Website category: auto
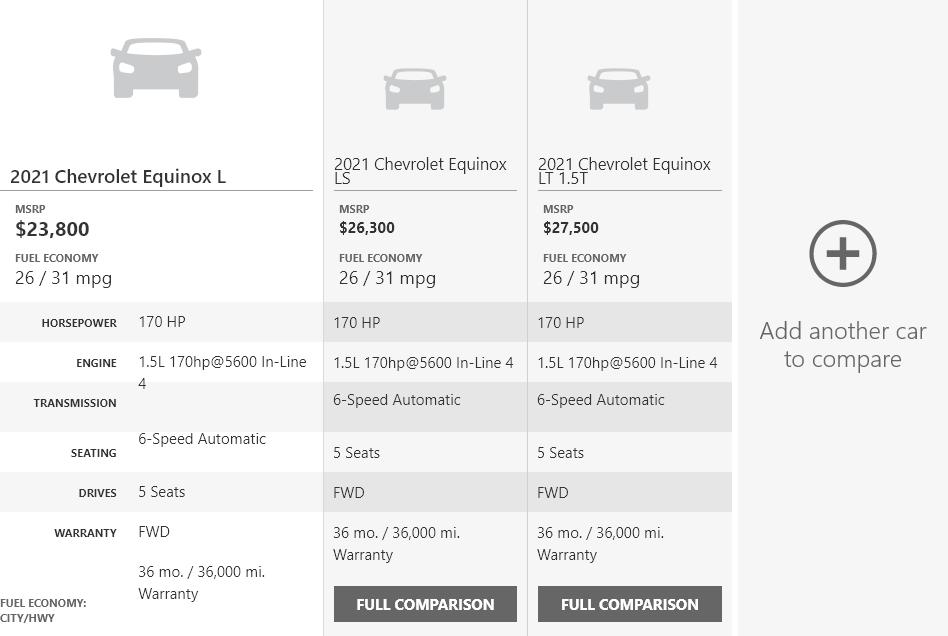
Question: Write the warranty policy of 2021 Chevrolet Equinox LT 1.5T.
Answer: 36 mo. / 36,000 mi. Warranty

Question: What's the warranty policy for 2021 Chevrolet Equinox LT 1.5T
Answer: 36 mo. / 36,000 mi. Warranty

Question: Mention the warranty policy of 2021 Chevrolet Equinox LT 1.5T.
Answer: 36 mo. / 36,000 mi. Warranty

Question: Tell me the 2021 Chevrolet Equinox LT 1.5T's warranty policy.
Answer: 36 mo. / 36,000 mi. Warranty